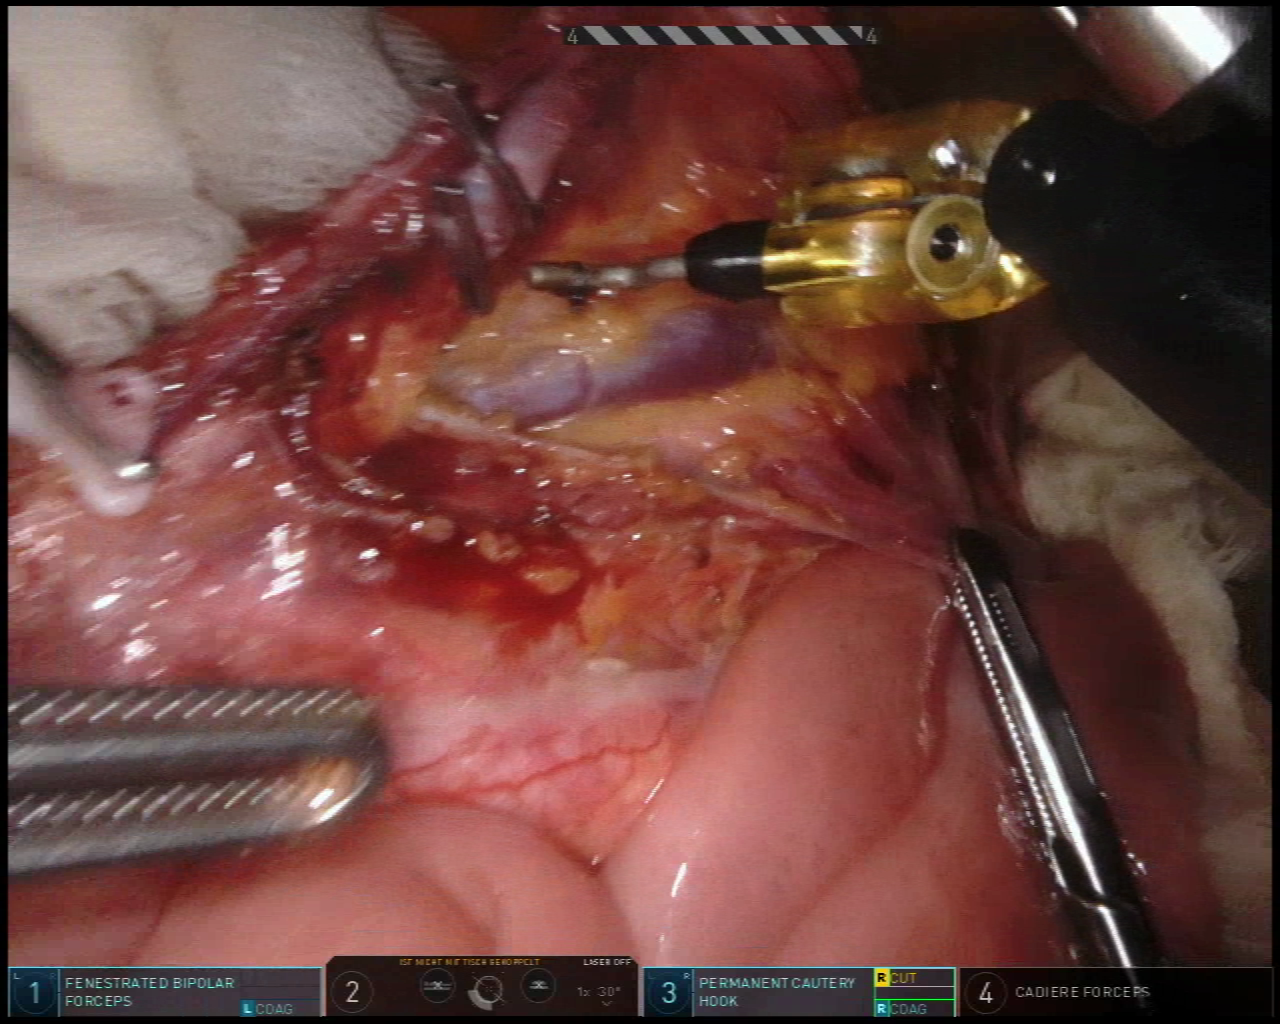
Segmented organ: small_intestine
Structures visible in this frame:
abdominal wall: yes
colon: no
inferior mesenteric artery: yes
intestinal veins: yes
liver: no
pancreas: no
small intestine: yes
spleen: no
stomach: no
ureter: yes
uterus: no
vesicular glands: no